Question: If I open up a new frame in emacs (v24.3.1), the font is set to a different size. All other settings are correct but the fontsize. (On the screenshot, the window in the back opens up a new frame with 'make-frame', the window in the front is the new window, with the wrong font size.

In my init.el, I have the following code:
'''
(set-face-font 'default "-misc-fixed-medium-r-semicondensed--13-120-75-75-c-60-iso8859-1")
'''
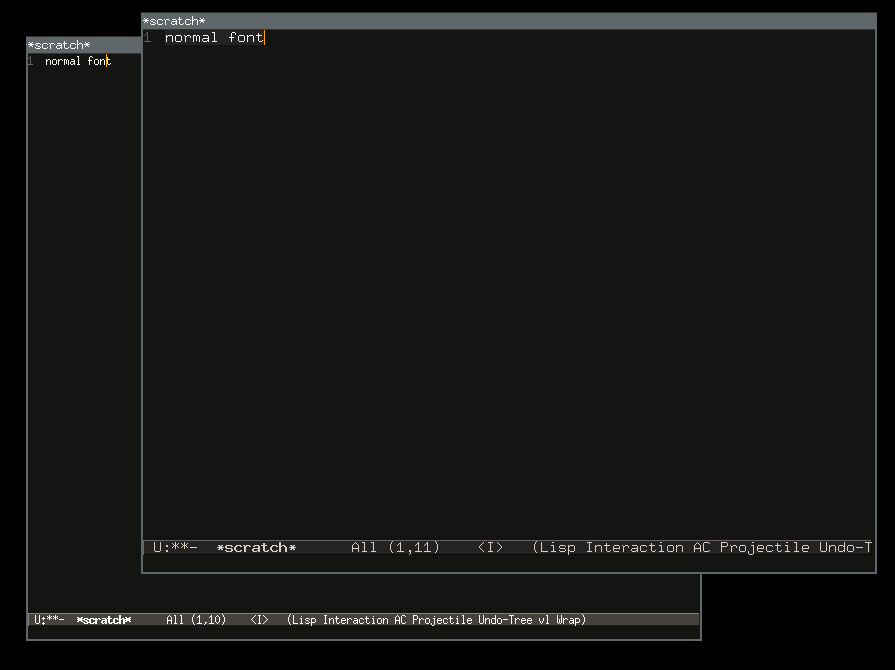
Answer: Check your init file (and any code it loads) for something that changes 'default-frame-alist', specifically with respect to parameter 'font' or 'font-parameter'. Check the definition of face 'default'.
You can customize option 'default-frame-alist' or face 'default', to control this. (But you still might want to figure out what code you are using already changes this.)
'''
M-x customize-face default
M-x customize-option default-frame-alist
'''
'emacs -Q'
If it does , then recursively bisect your init file (by commenting-out 1/2, then 3/4, then 7/8,... until you find the culprit code that is causing the problem. This is a binary search, so it is very quick (though it does not seem so at the outset).
(Your screenshot indicates that you have Projectile loaded, for example. We cannot help you debug something if it is just a giant sack of stuff, all or most of which is unknown to us. You need to narrow things down, to identify what is causing the problem - by bisecting your init file.)